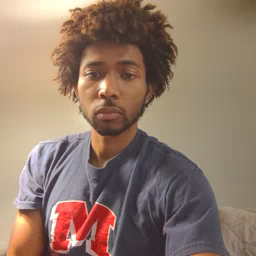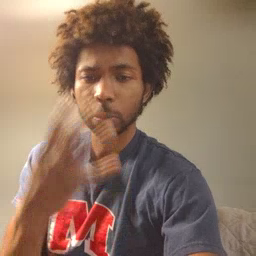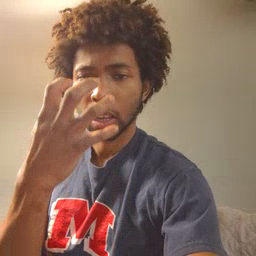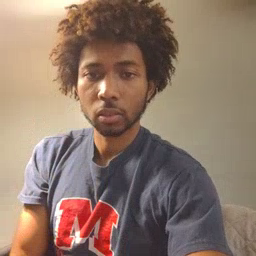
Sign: mad